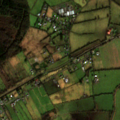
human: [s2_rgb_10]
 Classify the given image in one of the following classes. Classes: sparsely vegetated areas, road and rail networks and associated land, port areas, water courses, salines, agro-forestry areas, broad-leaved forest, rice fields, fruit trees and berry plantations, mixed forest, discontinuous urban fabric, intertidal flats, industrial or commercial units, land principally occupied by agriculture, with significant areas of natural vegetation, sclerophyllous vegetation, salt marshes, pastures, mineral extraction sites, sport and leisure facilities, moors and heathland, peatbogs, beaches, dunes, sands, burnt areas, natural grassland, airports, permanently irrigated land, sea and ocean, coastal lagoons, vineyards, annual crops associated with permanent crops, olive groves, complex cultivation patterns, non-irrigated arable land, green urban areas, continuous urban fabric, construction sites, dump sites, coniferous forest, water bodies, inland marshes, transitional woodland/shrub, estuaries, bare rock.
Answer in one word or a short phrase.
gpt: pastures, complex cultivation patterns, land principally occupied by agriculture, with significant areas of natural vegetation, mixed forest